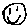
Label: smiley face